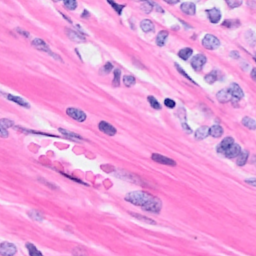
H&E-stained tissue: Breast